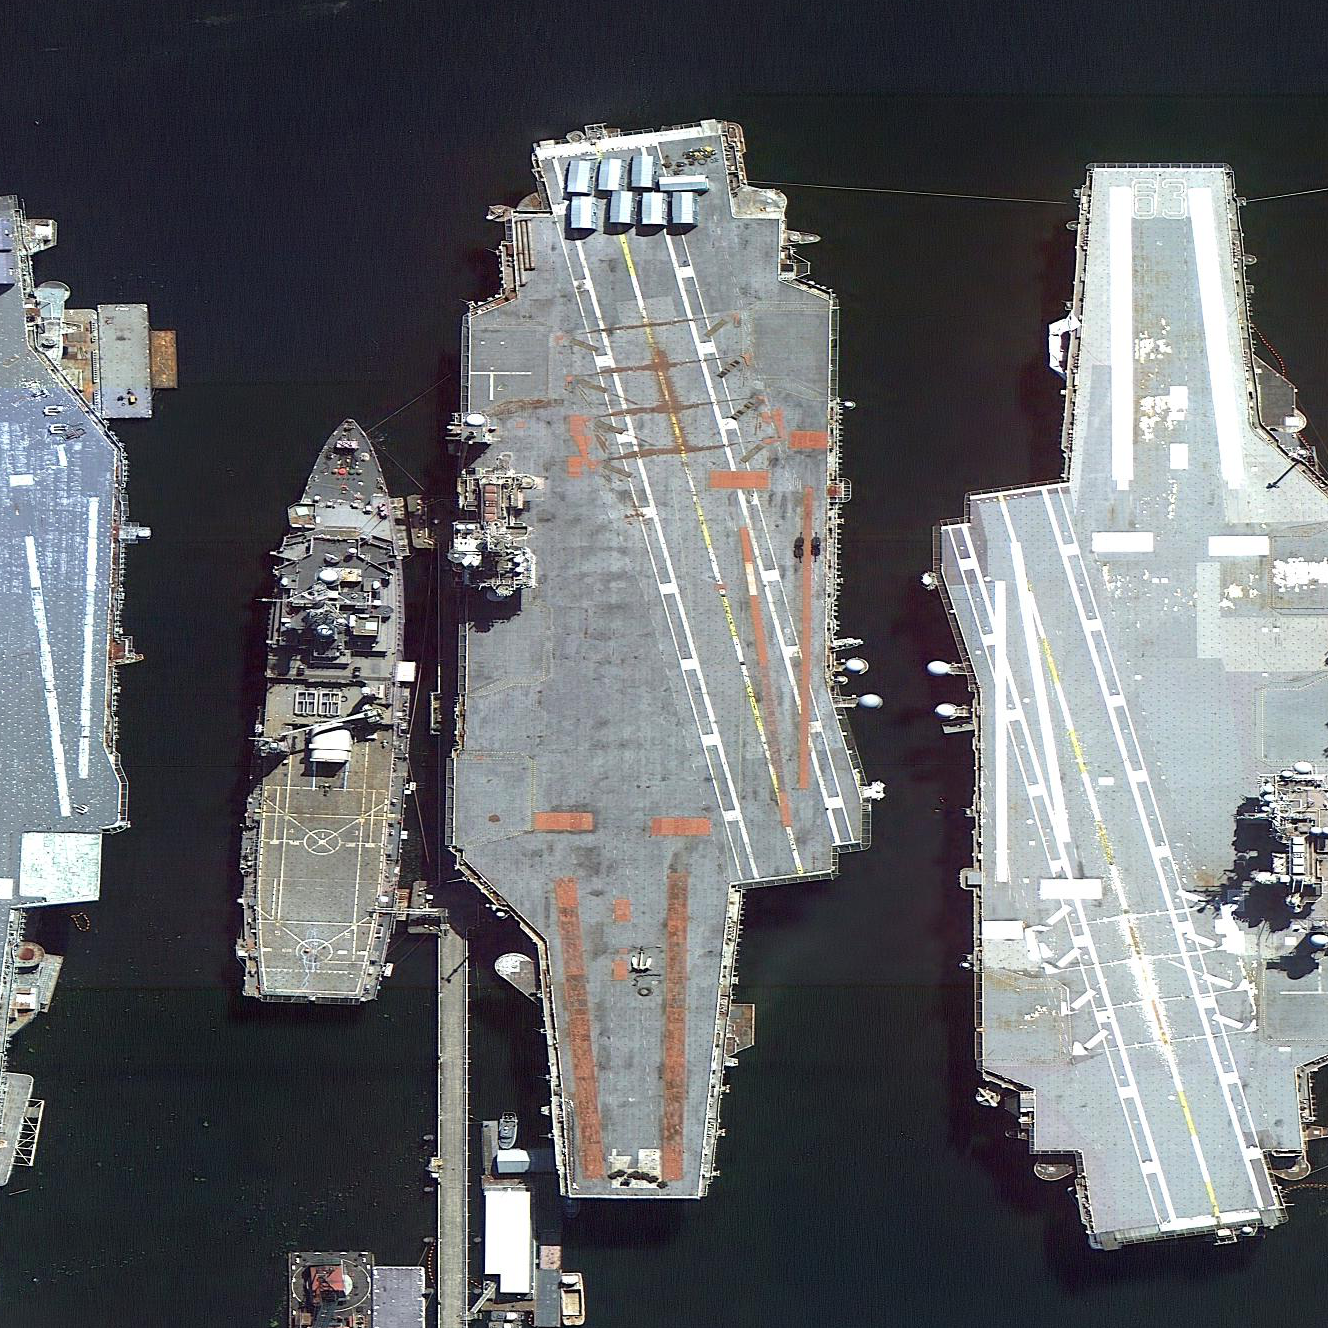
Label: aircraft_carrier